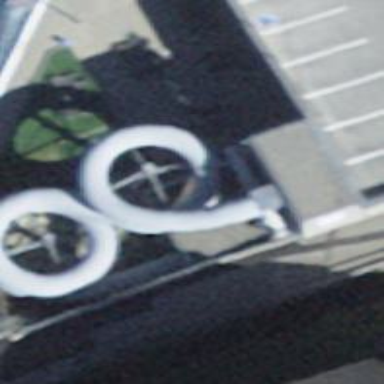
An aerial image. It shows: Water slide attraction.